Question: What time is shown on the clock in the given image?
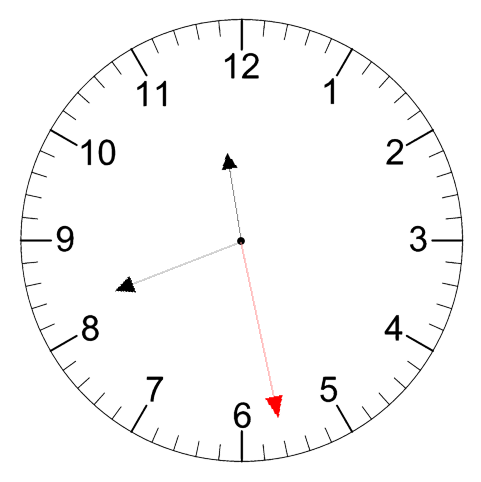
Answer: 11:41:28